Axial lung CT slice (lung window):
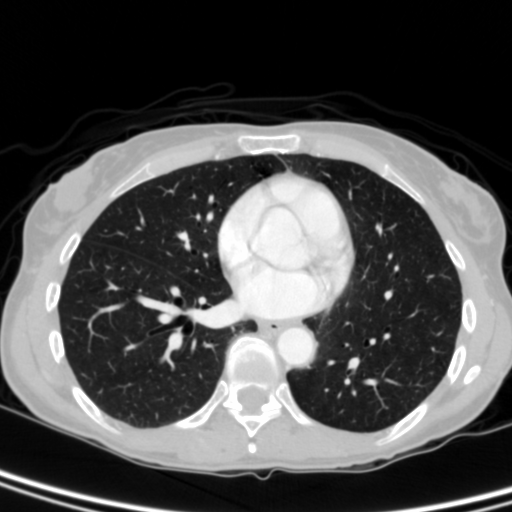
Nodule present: no